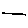
Label: line